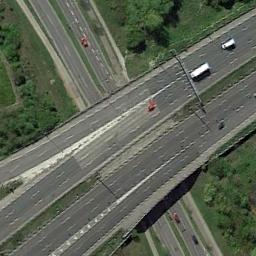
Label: overpass